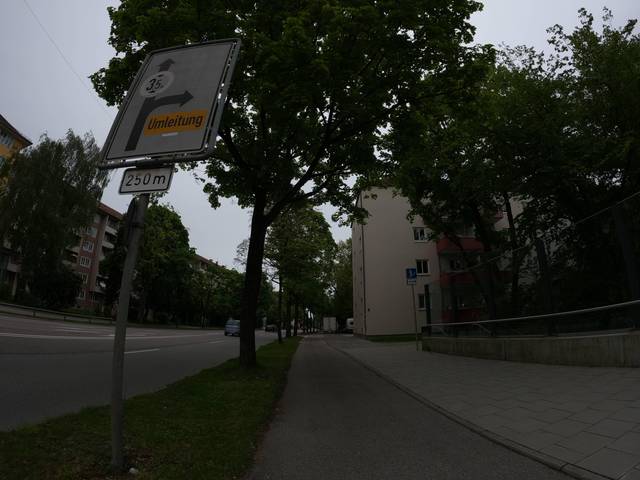
Region: Germany
Coordinates: 48.106, 11.593